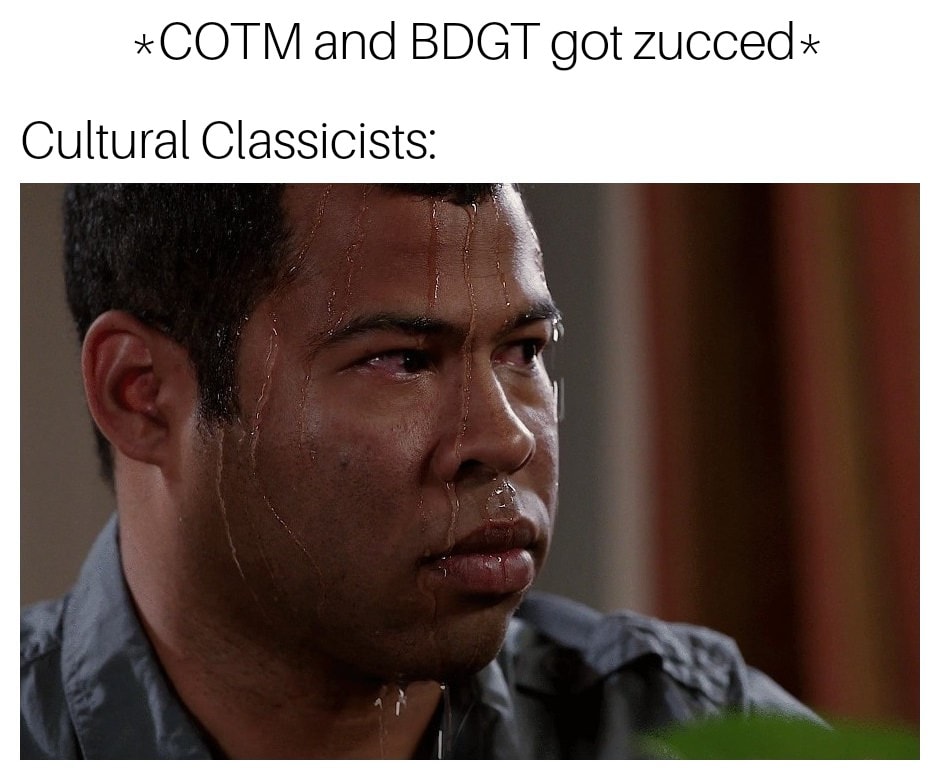
Caption: *COTM and BDGT got zucced*    Cultural Classicists:
Label: non-hate